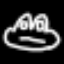
Label: frog